Question: I am executing the following code...
'''
SQLiteDatabase db = getReadableDatabase();
SQLiteQueryBuilder querything = new SQLiteQueryBuilder();
String sqlTables = "ZSITESUSES";
String [] sqlSelect = { "ZUSE_ID"};
querything.setTables(sqlTables);
Cursor cursor = querything.query(db, sqlSelect, "ZSITE_ID=1014", null,null, null, null);
DatabaseUtils.dumpCursor(cursor);
cursor.moveToFirst();
'''
on a database as shown in a database browser below (the db viewer has a glitch where it doesn't show underscores properly - please ignore):

The output is:
'''
>>>>> Dumping cursor android.database.sqlite.SQLiteCursor@41e679b0
0 {
ZUSE_ID=null
}
1 {
ZUSE_ID=null
}
2 {
ZUSE_ID=null
}
<<<<<
'''
I'm very inexperienced with databses. The fact that there are three components to the cursor looks correct, but the "ZUSE_ID=null" looks wrong to me. And if I execute cursor.getString(0) the answer is null which is definitely wrong.
Any ideas?
On njzk2's suggestion I changed to using
String [] sqlSelect = { "ZSITE_ID","ZUSE_ID","ZUSE_PERCENT","ZSITEUSE_ID" };
and then the corresponding output was:
'''
>>>>> Dumping cursor android.database.sqlite.SQLiteCursor@41ba4570
0 {
ZSITE_ID=1014
ZUSE_ID=null
ZUSE_PERCENT=10
ZSITEUSE_ID=null
}
1 {
ZSITE_ID=1014
ZUSE_ID=null
ZUSE_PERCENT=30
ZSITEUSE_ID=null
}
2 {
ZSITE_ID=1014
ZUSE_ID=null
ZUSE_PERCENT=70
ZSITEUSE_ID=null
}
<<<<<
'''
This was all so strange that I decided to uninstall and reinstall my app - and lo and behold - everything started working perfectly... arrrggghh!
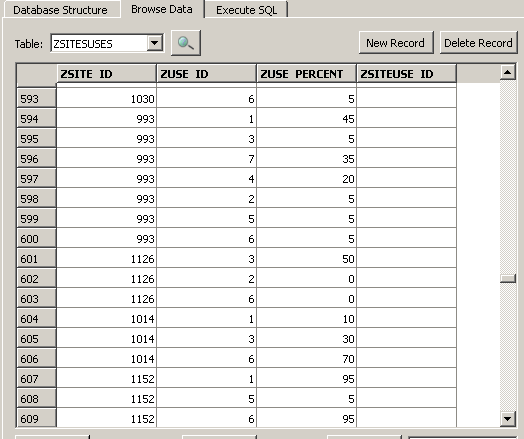
Answer: I decided to uninstall and reinstall my app - and lo and behold - everything started working perfectly.